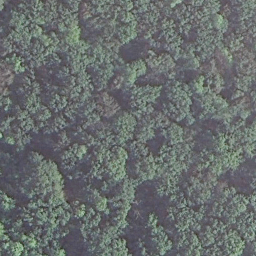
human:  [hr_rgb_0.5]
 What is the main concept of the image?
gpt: forest